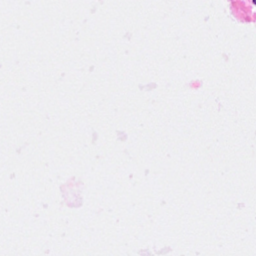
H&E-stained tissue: Breast